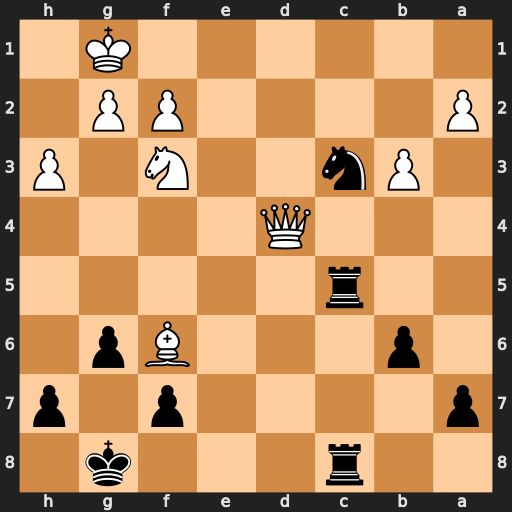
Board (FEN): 2r3k1/p4p1p/1p3Bp1/2r5/3Q4/1Pn2N1P/P4PP1/6K1
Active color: b
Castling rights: -
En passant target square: -
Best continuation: Ne2+ Kh2 Nxd4